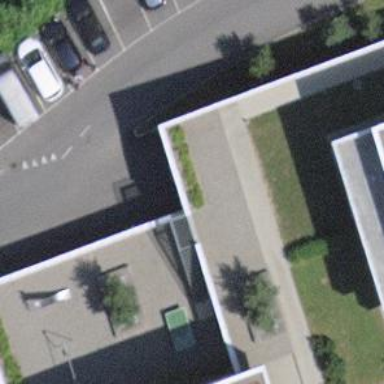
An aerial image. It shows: Multi-storey parking facility.